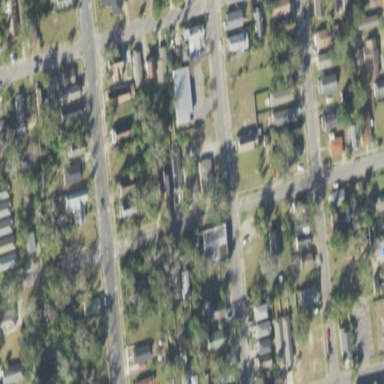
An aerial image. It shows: This residential area consists of single-family homes.